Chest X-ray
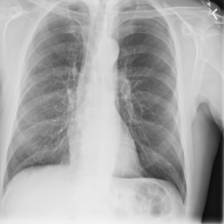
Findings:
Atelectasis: negative
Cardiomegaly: negative
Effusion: negative
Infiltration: negative
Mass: negative
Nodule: negative
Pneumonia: negative
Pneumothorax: negative
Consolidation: negative
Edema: negative
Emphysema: negative
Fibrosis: negative
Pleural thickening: negative
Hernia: negative